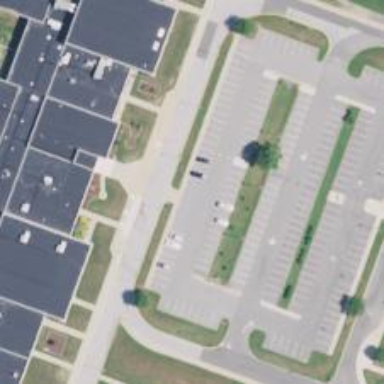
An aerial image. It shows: Parking space.